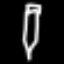
Label: pencil